Interaction volume radius: 10 \u00c5
Interaction volume height: 25 \u00c5
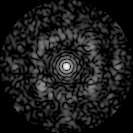
Disorder parameter: 0.7288